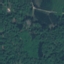
Land use / land cover class: Forest